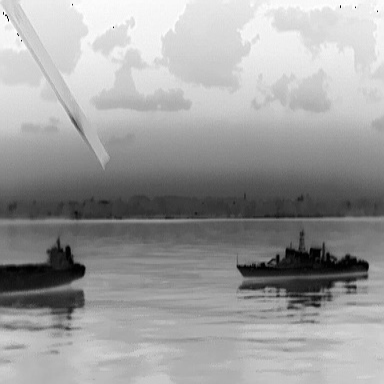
There is a warship in the infrared image.